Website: home-depot
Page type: billing-address
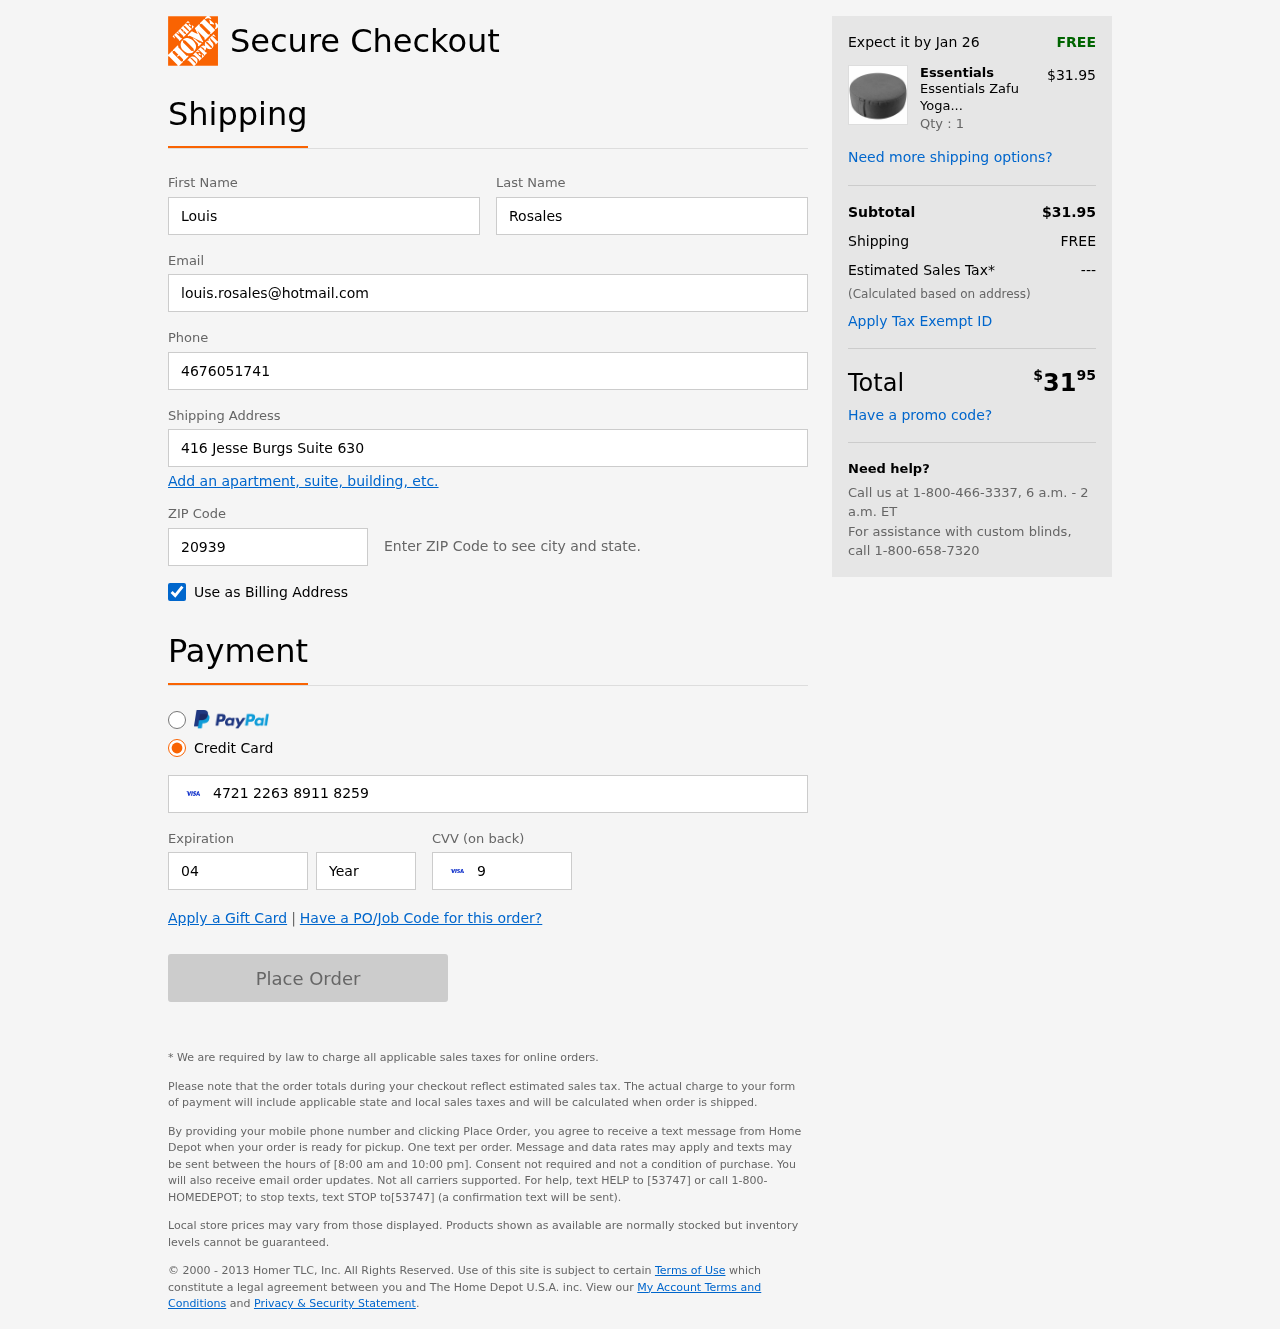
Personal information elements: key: PII_FIRSTNAME
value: Louis
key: PII_LASTNAME
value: Rosales
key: PII_EMAIL
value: louis.rosales@hotmail.com
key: PII_PHONE
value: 4676051741
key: PII_STREET
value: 416 Jesse Burgs Suite 630
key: PII_POSTCODE
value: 20939
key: PII_CARD_NUMBER
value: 4721 2263 8911 8259
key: PII_CARD_EXPIRY_MONTH
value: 04
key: PII_CARD_CVV
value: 921
Product elements: key: PRODUCT1_BRAND
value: Essentials
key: PRODUCT1_NAME
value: Essentials Zafu Yoga Bolster Pillow (Grey)
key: PRODUCT1_PRICE
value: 31.95
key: PRODUCT1_QUANTITY
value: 1
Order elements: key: ORDER_DELIVERY_DATE
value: Jan 26
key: ORDER_SUBTOTAL
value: $31.95
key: ORDER_SHIPPING_COST
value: FREE
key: ORDER_TAX
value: ---
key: ORDER_TOTAL2
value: $3195